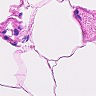
Metastatic tissue present: no